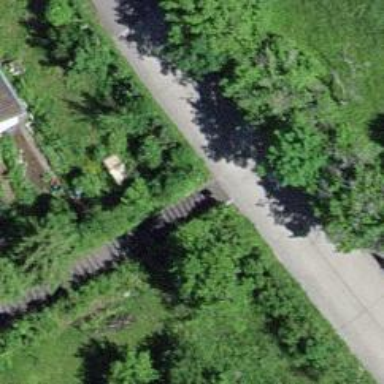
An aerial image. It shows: Set of steps on the road.